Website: apple
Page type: billing-address
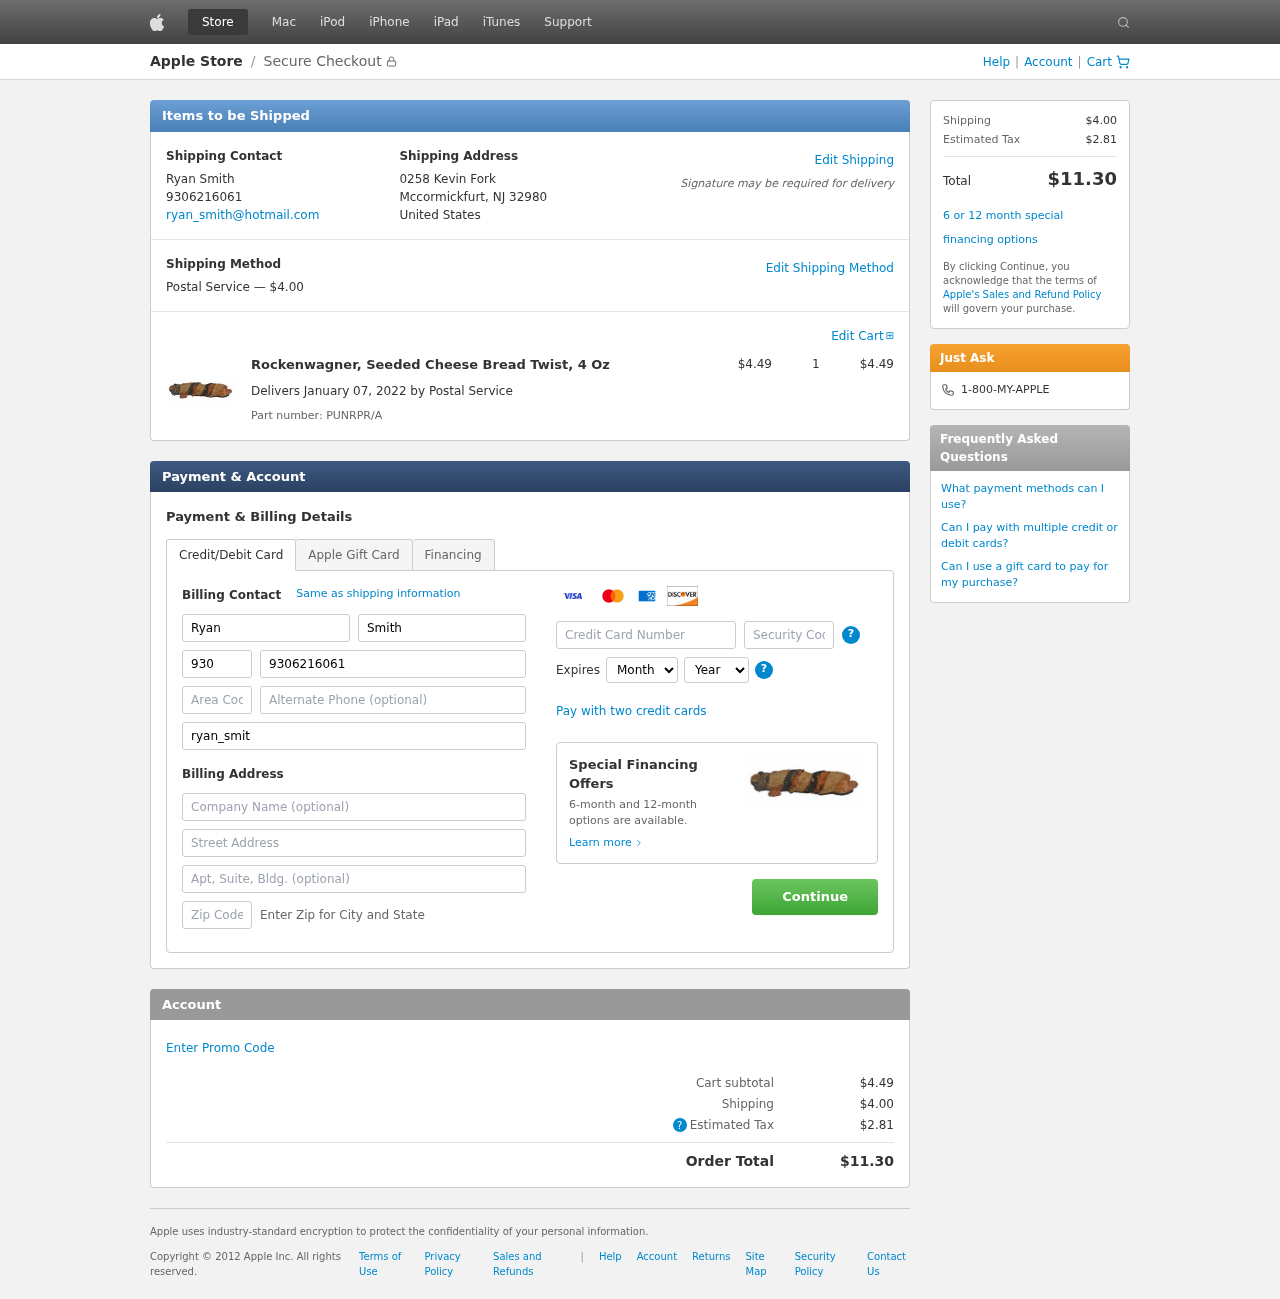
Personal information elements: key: PII_CARD_CVV
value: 878
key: PII_CARD_EXPIRY_MONTH
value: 04
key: PII_CARD_EXPIRY_YEAR
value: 30
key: PII_CARD_NUMBER
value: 6011 8944 2167 9093
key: PII_CITY_STATE_ZIP
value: Mccormickfurt, NJ 32980
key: PII_COMPANY
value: Rodriguez-Price
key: PII_COUNTRY
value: United States
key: PII_EMAIL
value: ryan_smith@hotmail.com
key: PII_FIRSTNAME
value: Ryan
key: PII_FULLNAME
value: Ryan Smith
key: PII_LASTNAME
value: Smith
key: PII_PHONE
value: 9306216061
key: PII_PHONE_AREA
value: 930
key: PII_POSTCODE2
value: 73376
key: PII_STREET
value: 0258 Kevin Fork
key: PII_STREET2
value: Apt. 719
Product elements: key: PRODUCT1_NAME
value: Rockenwagner, Seeded Cheese Bread Twist, 4 Oz
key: PRODUCT1_PRICE
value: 4.49
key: PRODUCT1_QUANTITY
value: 1
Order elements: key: ORDER_SHIPPING_COST
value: $4.00
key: ORDER_SUBTOTAL
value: $4.49
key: ORDER_DELIVERY_DATE
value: January 07, 2022
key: ORDER_PART_NUMBER
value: PUNRPR/A
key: ORDER_TAX
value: $2.81
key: ORDER_TOTAL
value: $11.30